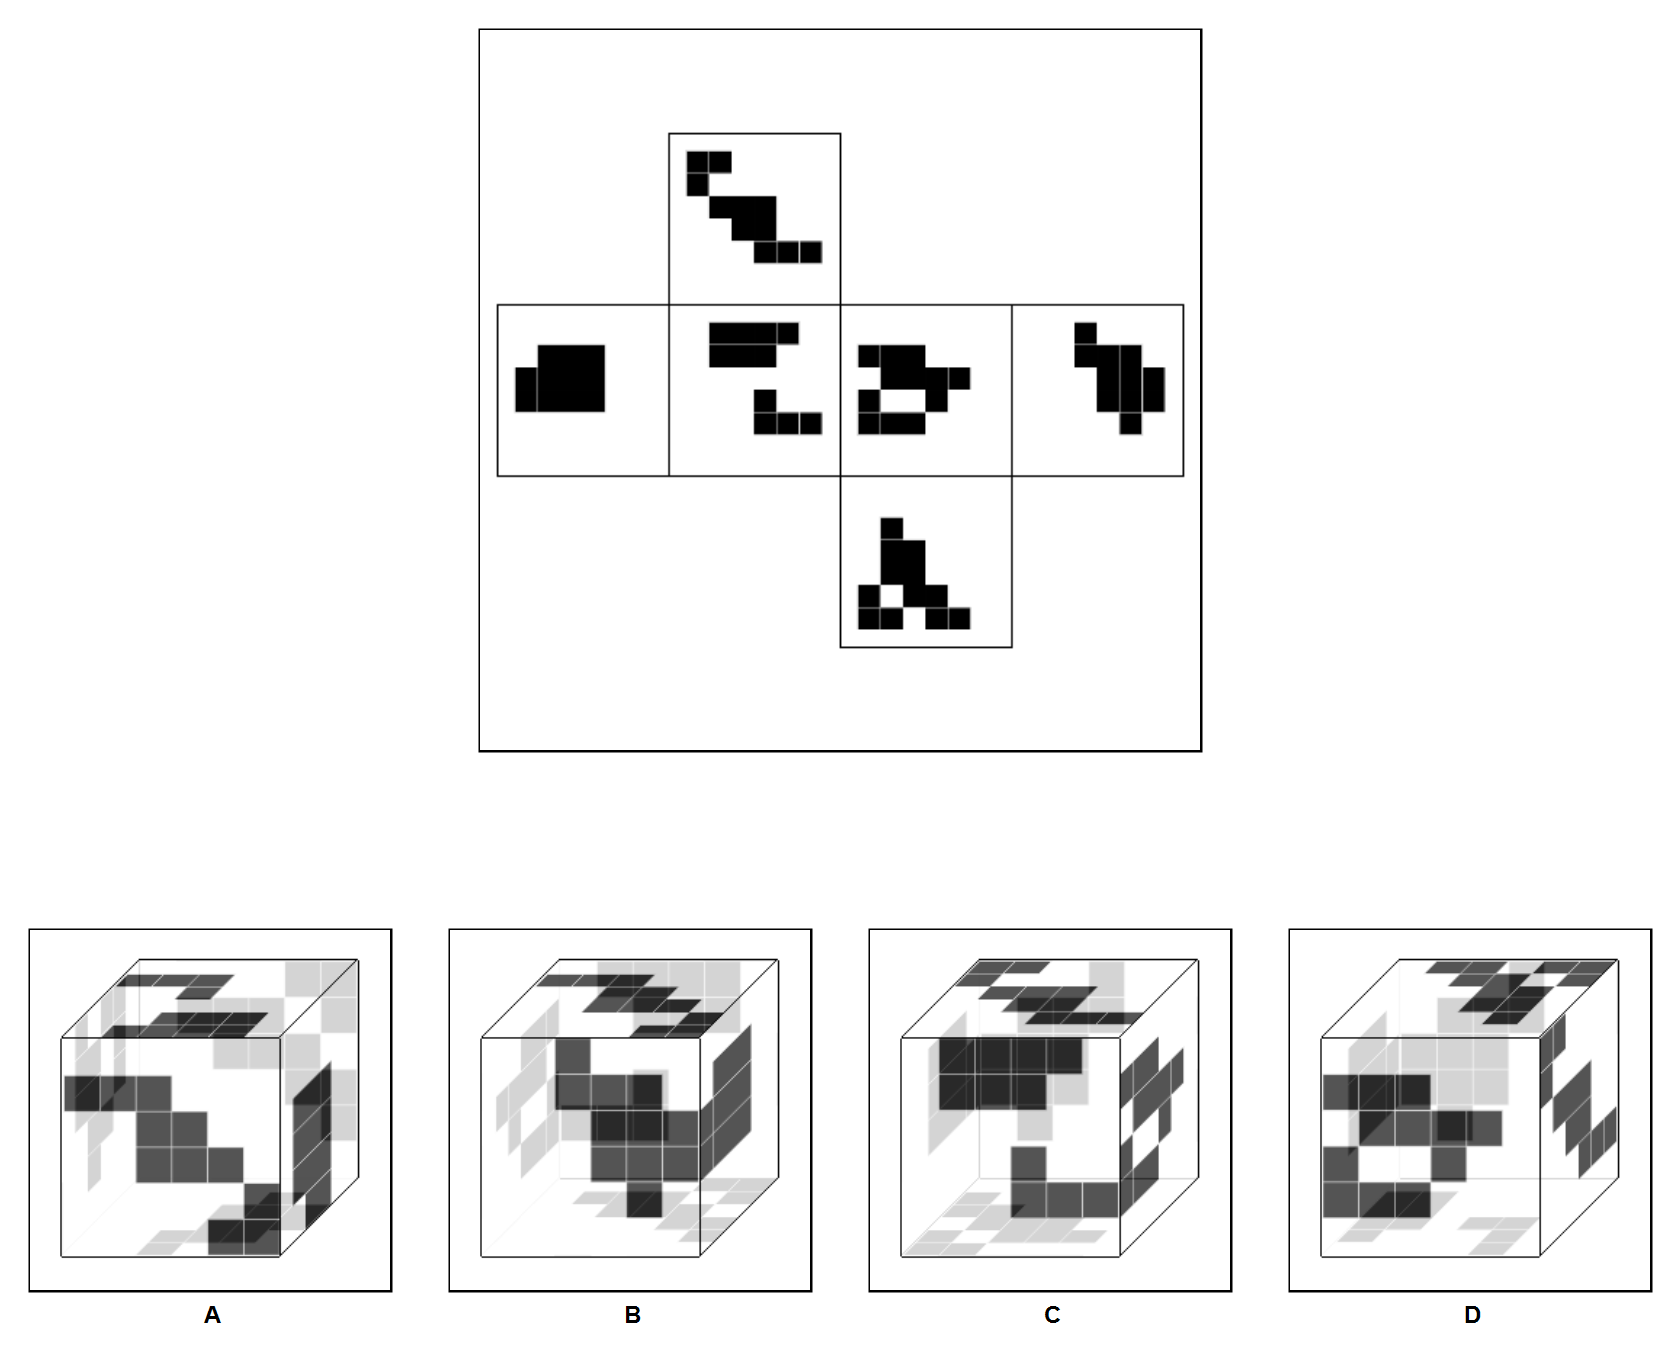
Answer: D